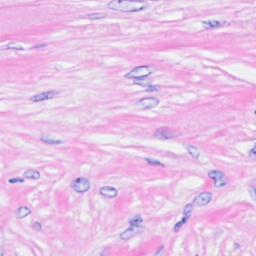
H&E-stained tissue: Breast